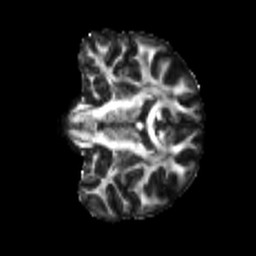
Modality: FA
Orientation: coronal
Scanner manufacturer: siemens
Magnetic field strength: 3 T
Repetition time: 4 s
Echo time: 0.0594 s